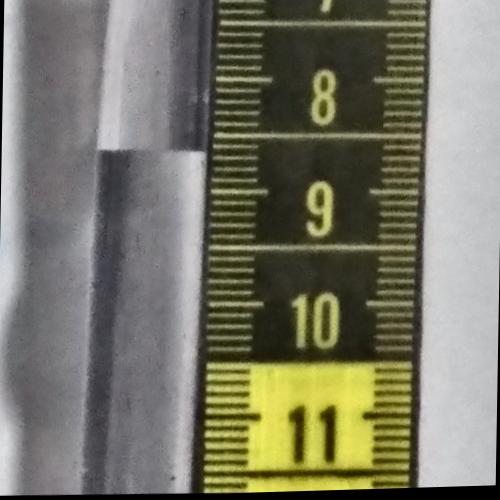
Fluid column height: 8.7 cm